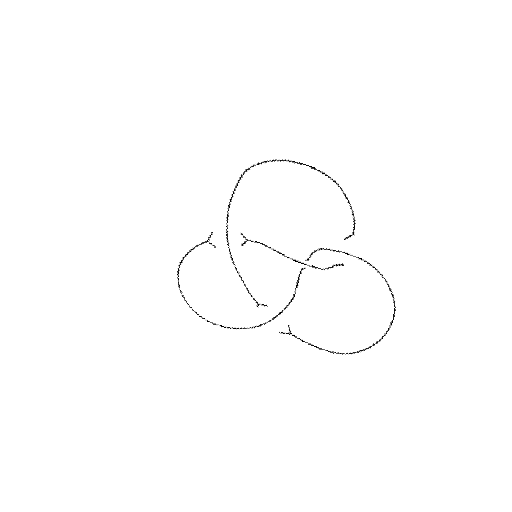
Crossing number: 4